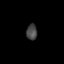
Tissue: skin
Cell type: Fibroblasts
Senescence score: 0.7128
Nuclear area (px): 167
Mean DAPI intensity: 69.024